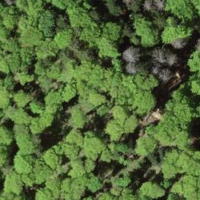
EUNIS habitat code: 41
Species observed at this site:
Angelica sylvestris